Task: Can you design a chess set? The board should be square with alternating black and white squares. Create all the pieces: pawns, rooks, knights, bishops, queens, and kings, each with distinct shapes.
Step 4776:
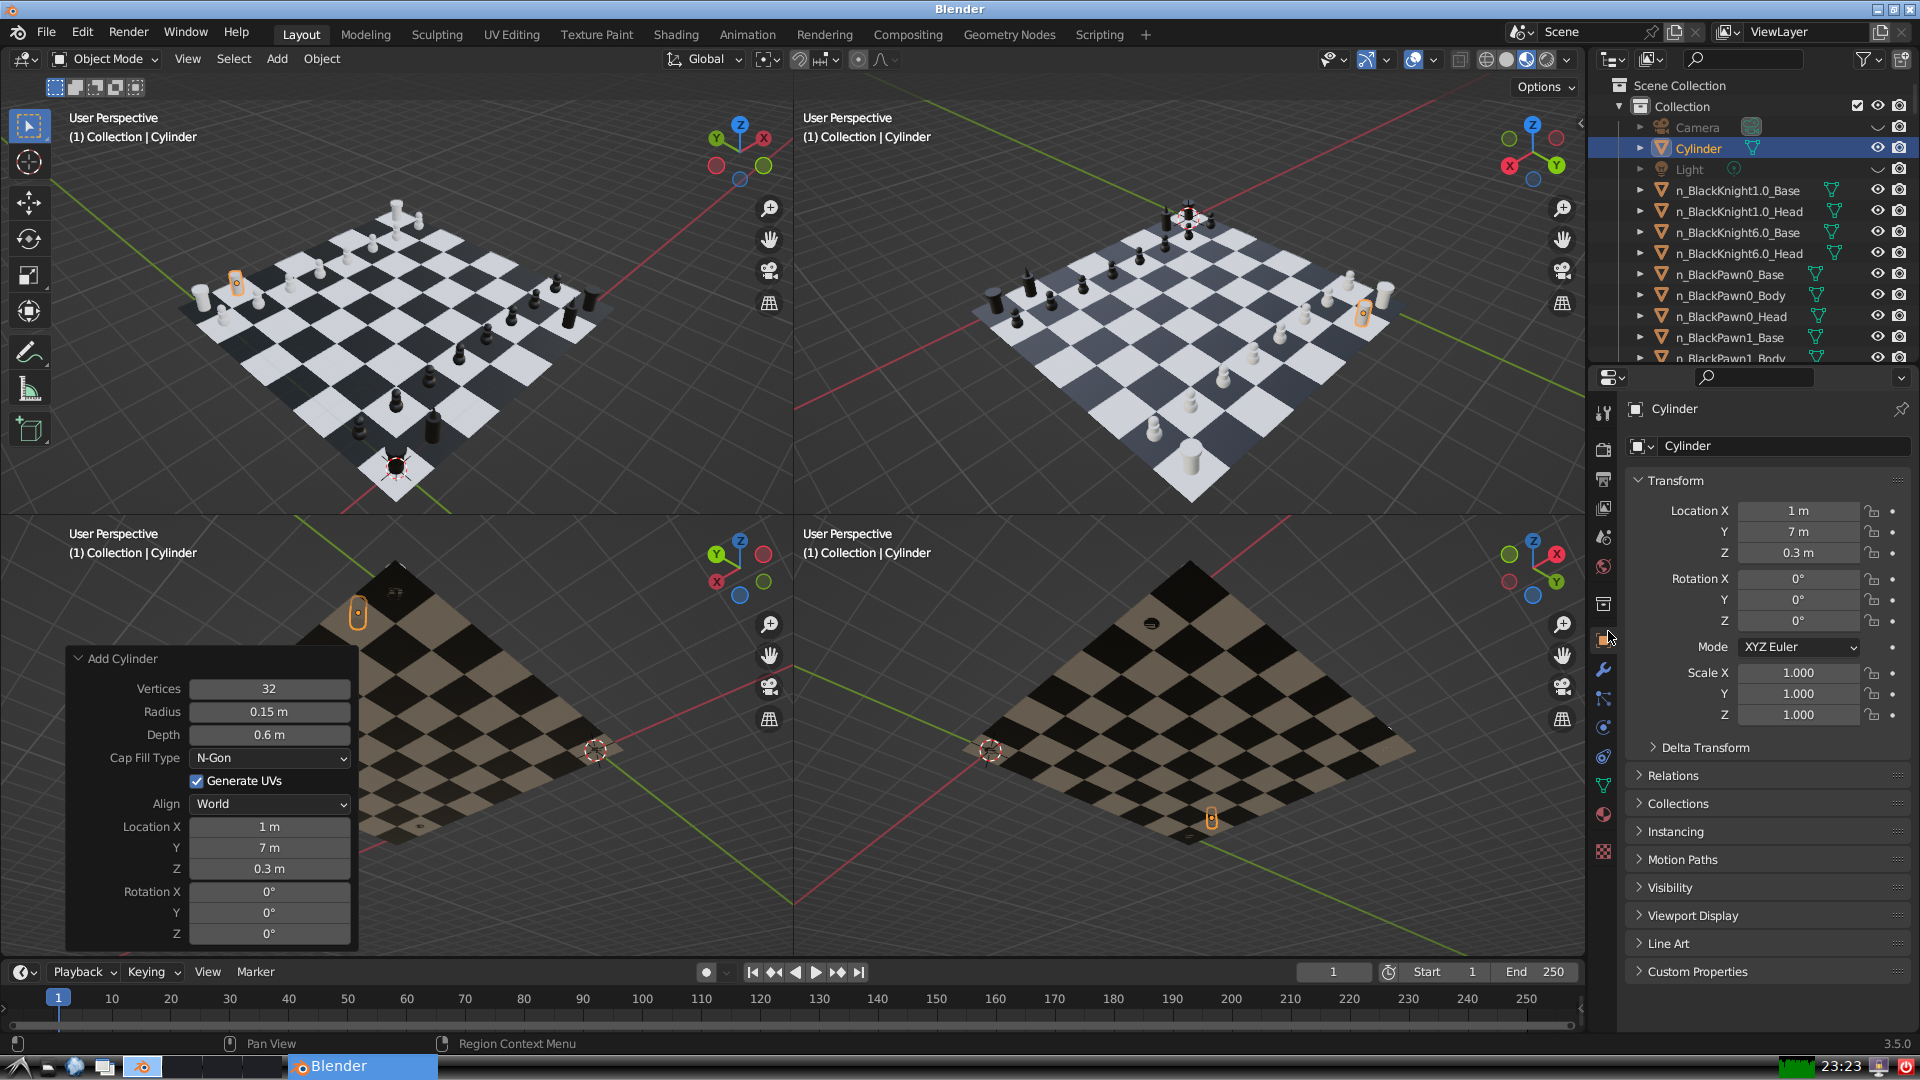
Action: {"mouse_move": [1732, 445]}